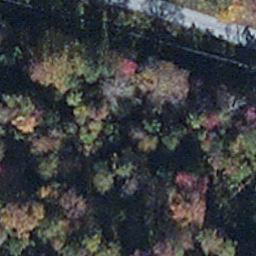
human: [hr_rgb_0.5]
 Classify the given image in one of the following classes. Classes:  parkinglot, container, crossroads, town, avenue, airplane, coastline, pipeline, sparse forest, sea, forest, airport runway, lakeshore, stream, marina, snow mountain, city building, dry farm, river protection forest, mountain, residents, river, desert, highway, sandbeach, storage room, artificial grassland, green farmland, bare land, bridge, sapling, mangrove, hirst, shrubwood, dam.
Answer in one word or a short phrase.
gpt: mangrove